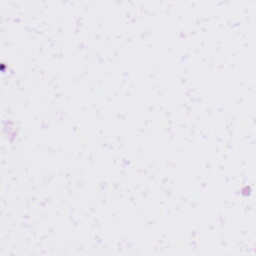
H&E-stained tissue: Liver